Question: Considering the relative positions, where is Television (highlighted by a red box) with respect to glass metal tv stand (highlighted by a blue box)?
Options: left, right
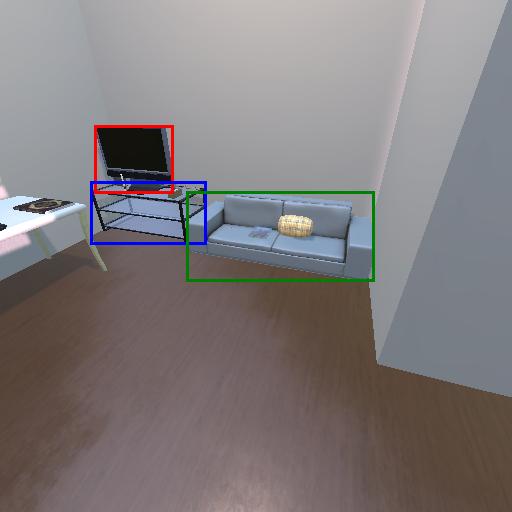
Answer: left